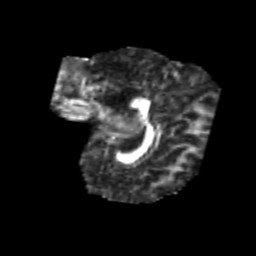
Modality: FA
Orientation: sagittal
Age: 6
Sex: female
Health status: healthy